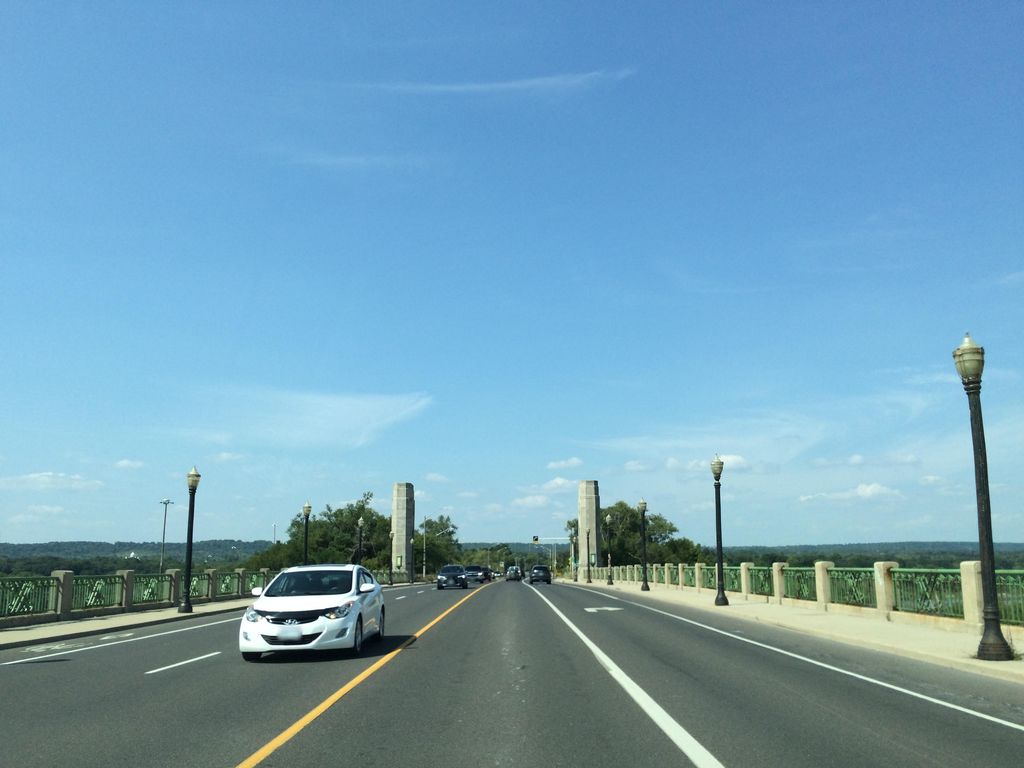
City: hamilton